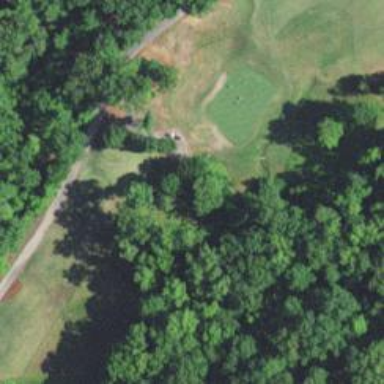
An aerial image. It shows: Pathway for golfing.